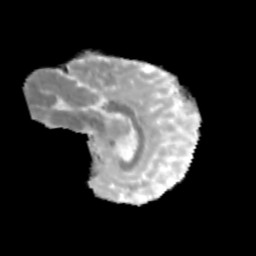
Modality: MD
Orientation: sagittal
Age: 11
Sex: female
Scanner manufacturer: siemens
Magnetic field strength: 3 T
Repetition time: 3.8 s
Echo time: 0.07 s